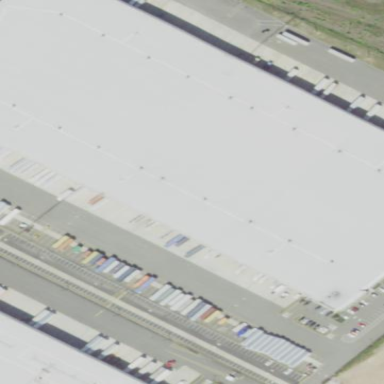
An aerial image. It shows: Warehouse building.